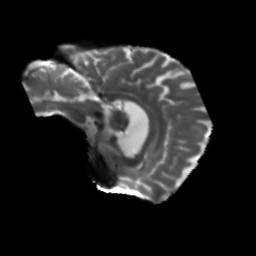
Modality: T2w
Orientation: sagittal
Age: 68
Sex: male
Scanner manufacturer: siemens
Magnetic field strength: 3 T
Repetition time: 5.25 s
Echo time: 0.08 s